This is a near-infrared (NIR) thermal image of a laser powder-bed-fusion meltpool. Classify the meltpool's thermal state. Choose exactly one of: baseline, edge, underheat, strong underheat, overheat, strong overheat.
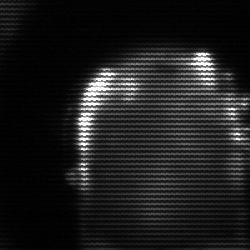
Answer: baseline